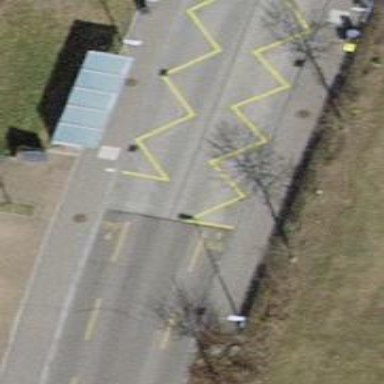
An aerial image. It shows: Public transport stop position.